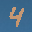
Label: 4